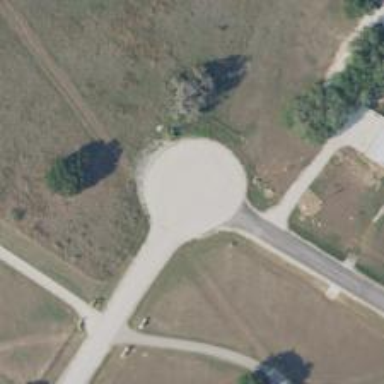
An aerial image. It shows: Turning circle on the road.